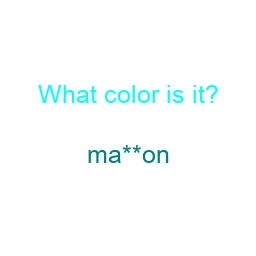
Color: teal
Color name shown: maroon
Background color: white
Question text color: cyan